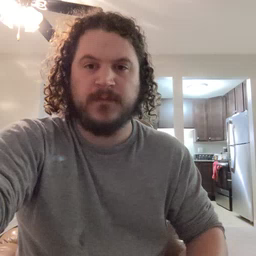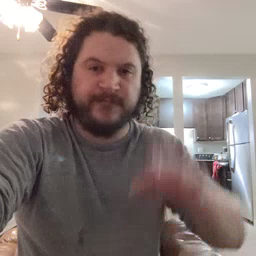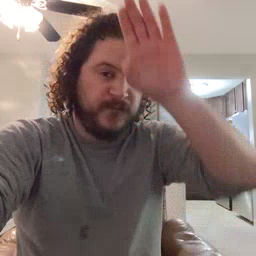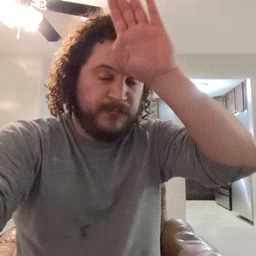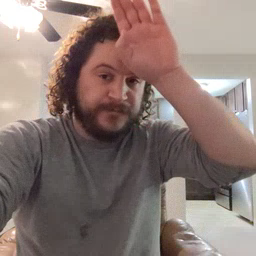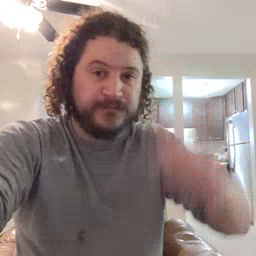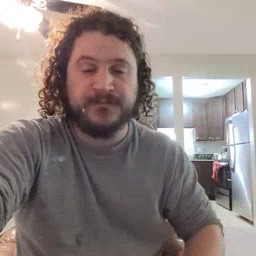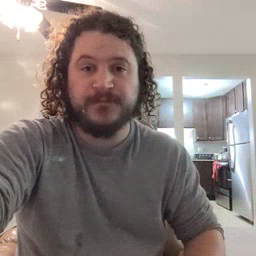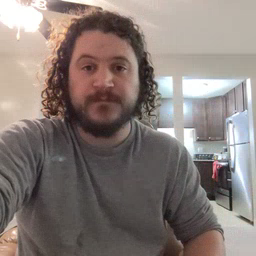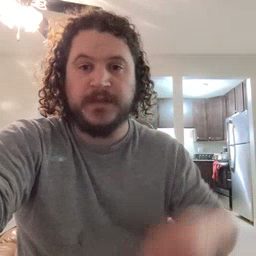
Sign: fireman